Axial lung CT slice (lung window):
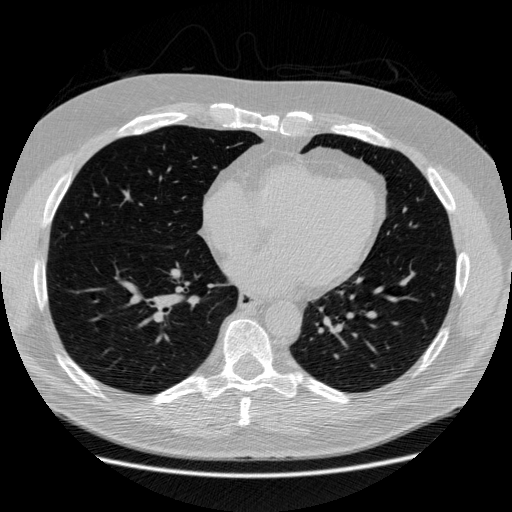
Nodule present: no